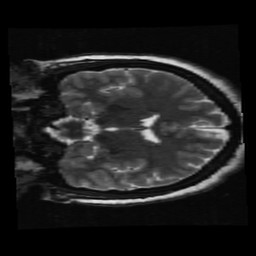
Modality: T2w
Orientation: coronal
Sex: female
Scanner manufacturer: ge
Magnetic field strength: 3 T
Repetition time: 5 s
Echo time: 0.1012 s